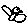
Label: bird